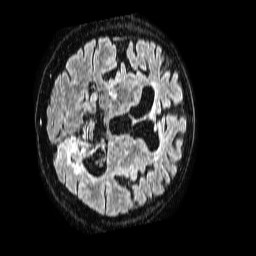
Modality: FLAIR
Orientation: axial
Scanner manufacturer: philips
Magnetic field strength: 1.5 T
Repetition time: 4.8 s
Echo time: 0.3 s